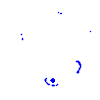
Particle: proton